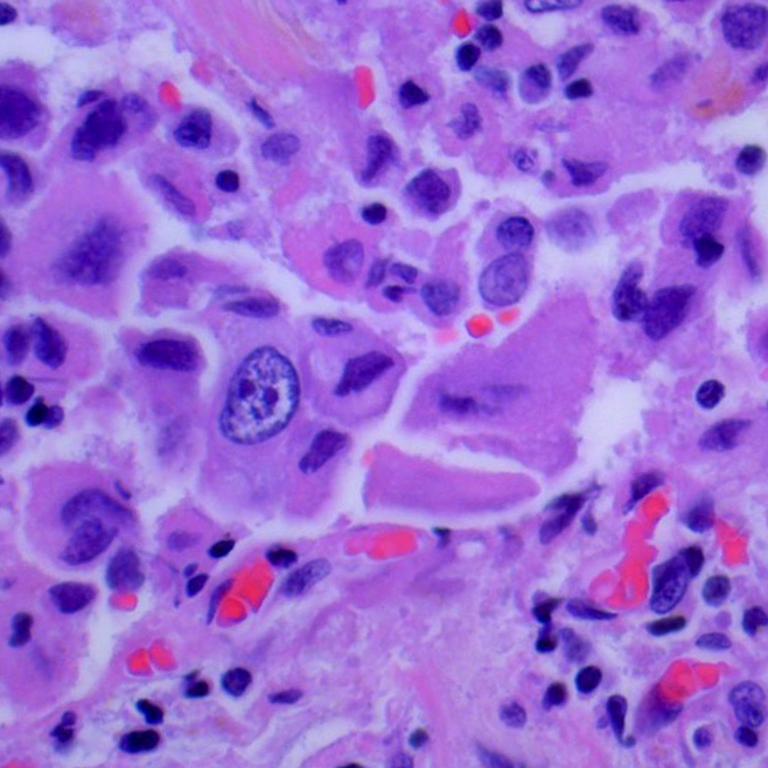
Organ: lung
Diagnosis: adenocarcinomas